Question: Instead of inserting a shape.png, I want to create a custom shape in Dreamweaver. Can I create a shape using code? Please see the image attached.

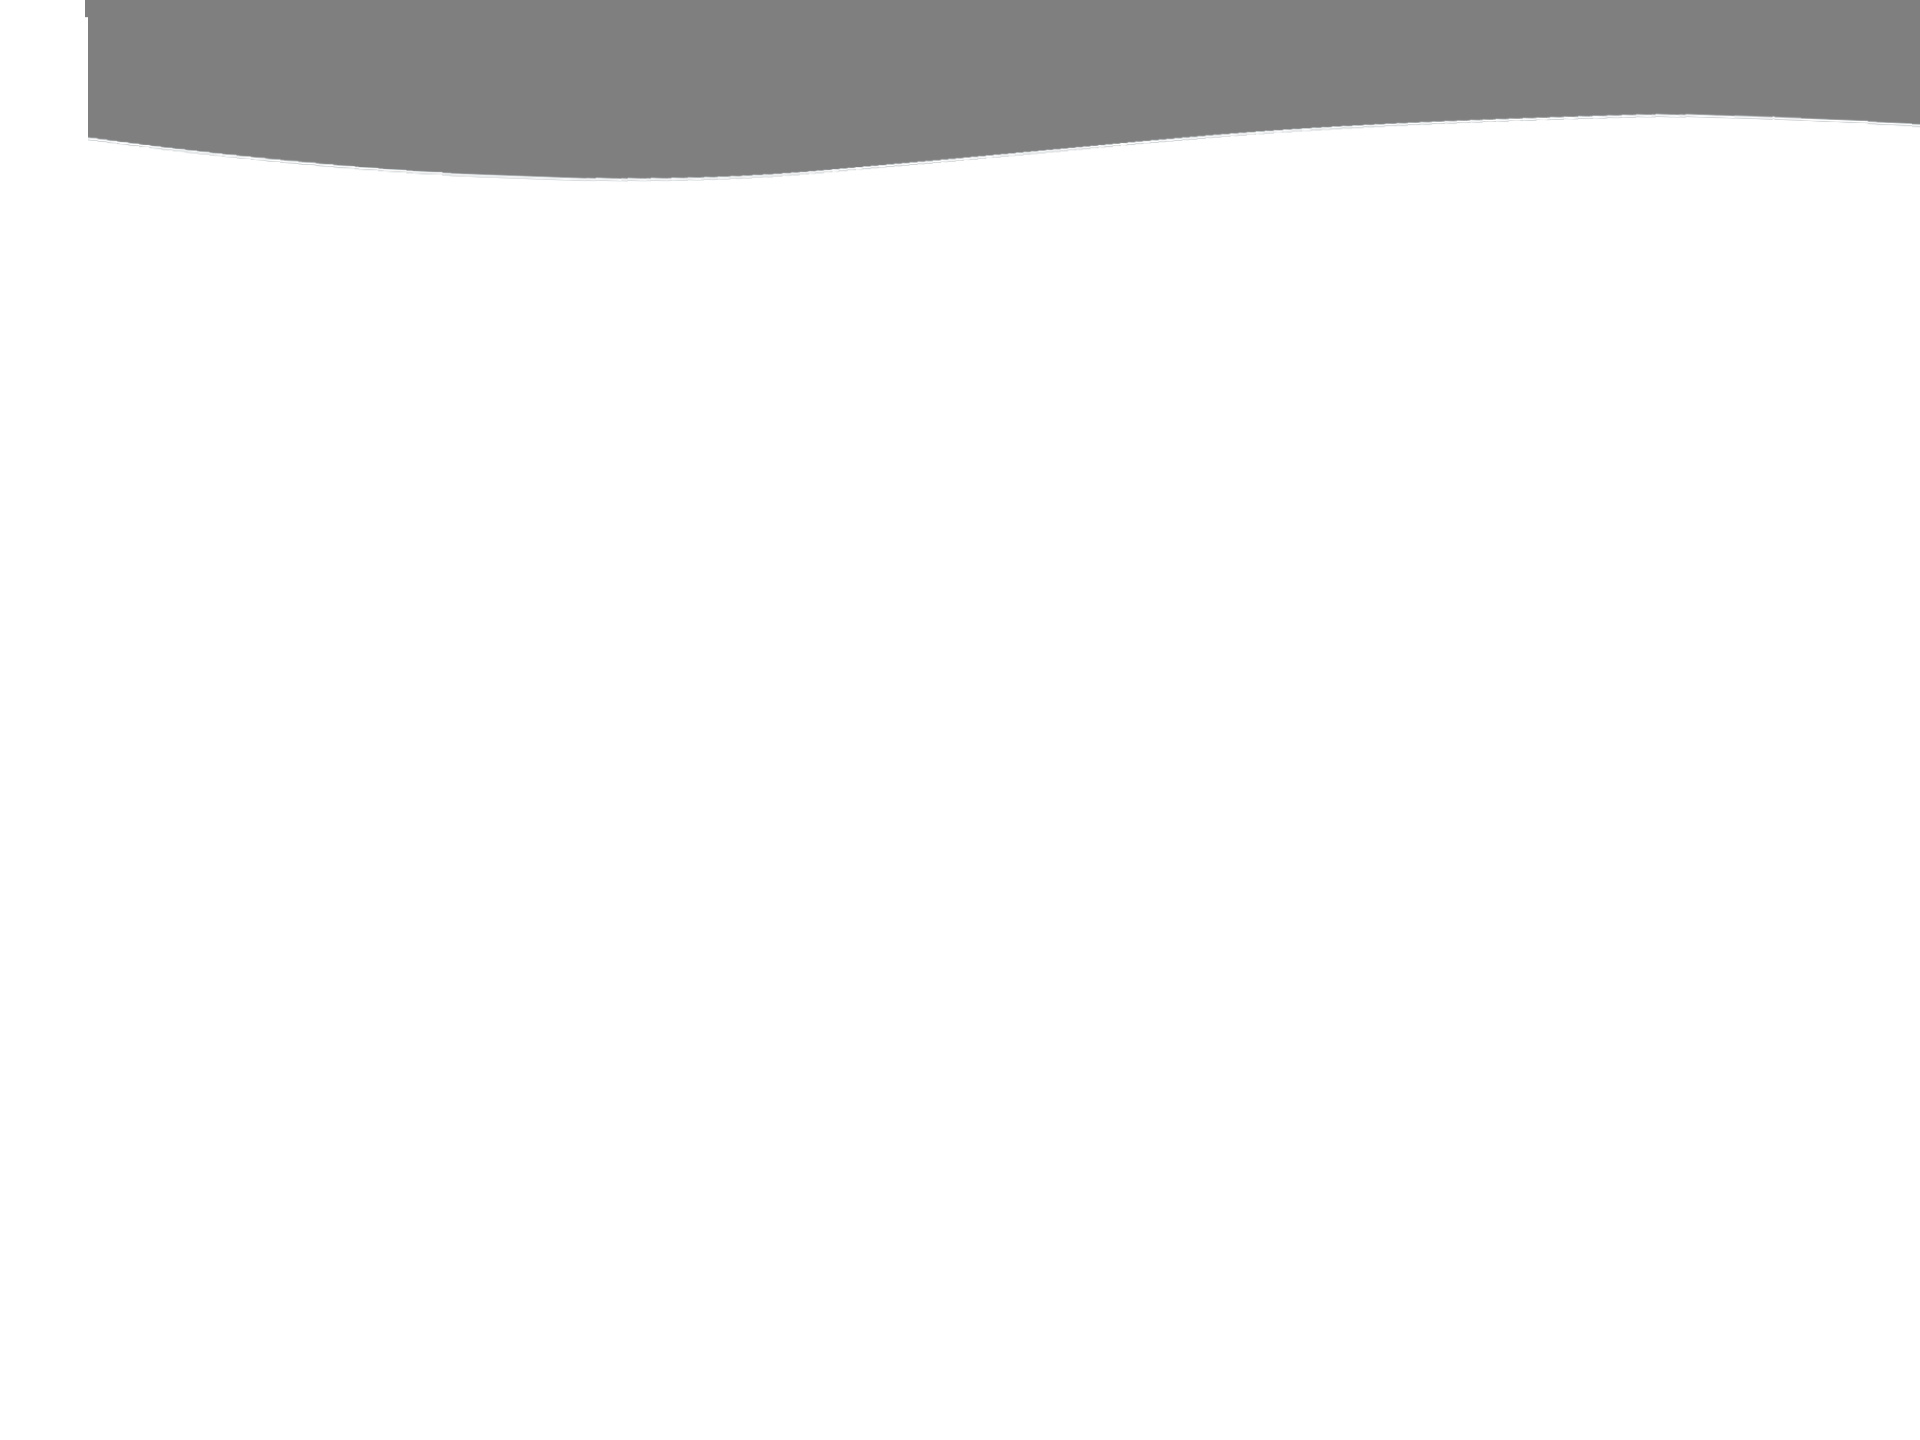
Answer: You can do it using CSS. You can Watch Many <URL>...
When You need a Curvy Borders (As shown In the Shape.png ) Use
'''
Border-radius:10px
//Or other properties are there!
'''
Hope So You Know Css and its properties.
I have simple program for simple curve ...
Css file:
'''
.box{
width:500px; height:100px;
border:solid 5px #000;
border-color:#000 transparent transparent transparent;
border-radius: 50%/100px 100px 0 0;
}
'''
Html file:
'''
<div class="box"></div>
'''
Output:

You can make many Shapes using CSS...